Field crop: tomato
Growth stage: 1
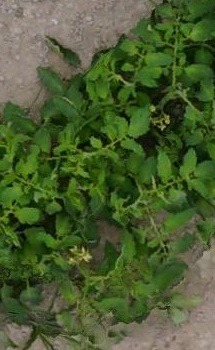
Species: tomato